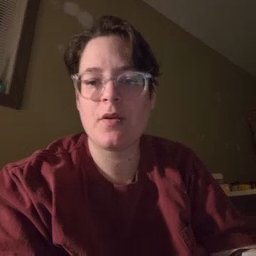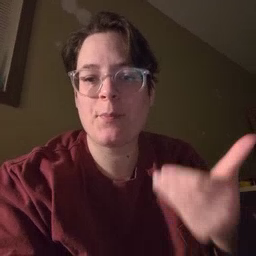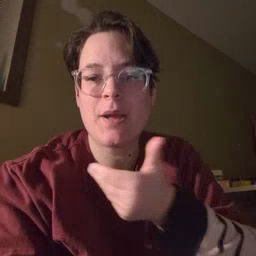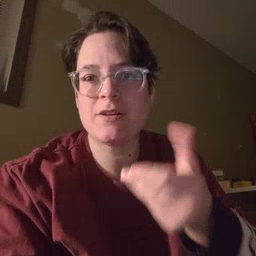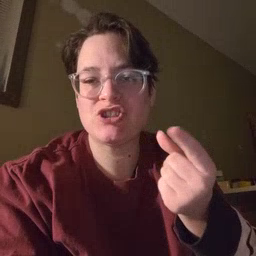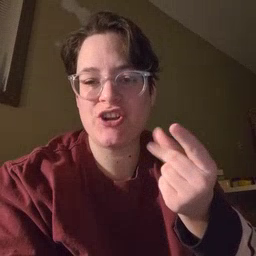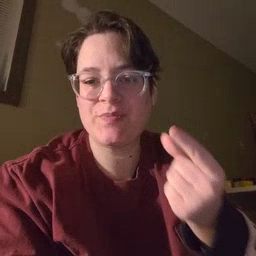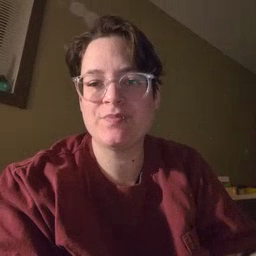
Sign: puppy